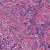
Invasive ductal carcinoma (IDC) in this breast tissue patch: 1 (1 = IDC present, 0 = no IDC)